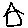
Label: house